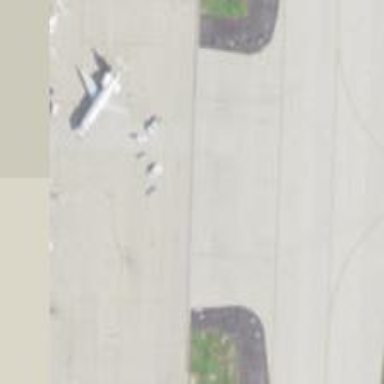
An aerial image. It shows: Image of taxiway at airport.